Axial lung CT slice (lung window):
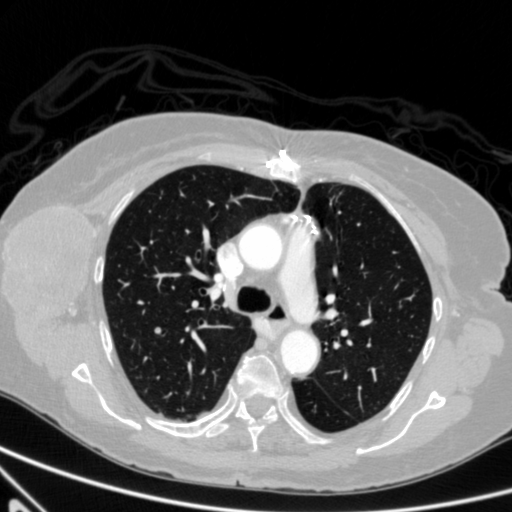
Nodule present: no